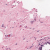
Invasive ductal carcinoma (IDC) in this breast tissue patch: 0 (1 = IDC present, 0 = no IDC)